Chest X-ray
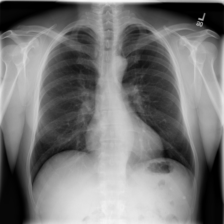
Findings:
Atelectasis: negative
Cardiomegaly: negative
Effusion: negative
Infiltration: negative
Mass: negative
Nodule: negative
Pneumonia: negative
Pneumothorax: negative
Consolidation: negative
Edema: negative
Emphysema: negative
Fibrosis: negative
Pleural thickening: negative
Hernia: negative